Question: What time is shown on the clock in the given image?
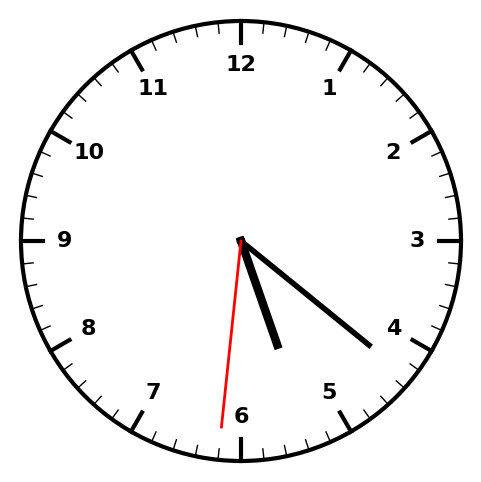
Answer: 05:21:31